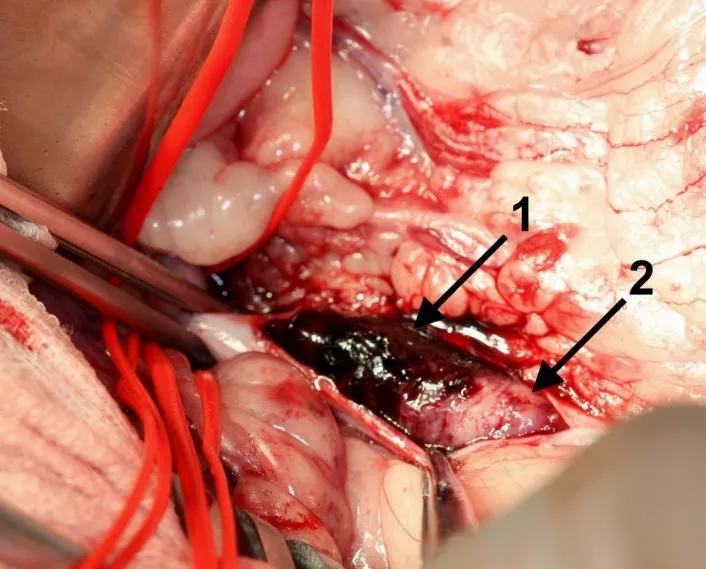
Surgical preparation of the thrombus after incision of the aortic wall. Note parts of red thrombus with predominance of erythrocytes (1) and white thrombus formation with predominance of fibrin and platelets (2).
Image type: medical_photograph (other_medical_photograph)